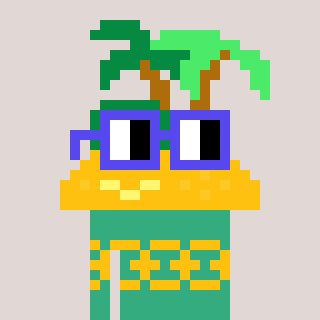
a pixel art character with square blue glasses, a island-shaped head and a teal-colored body on a warm background